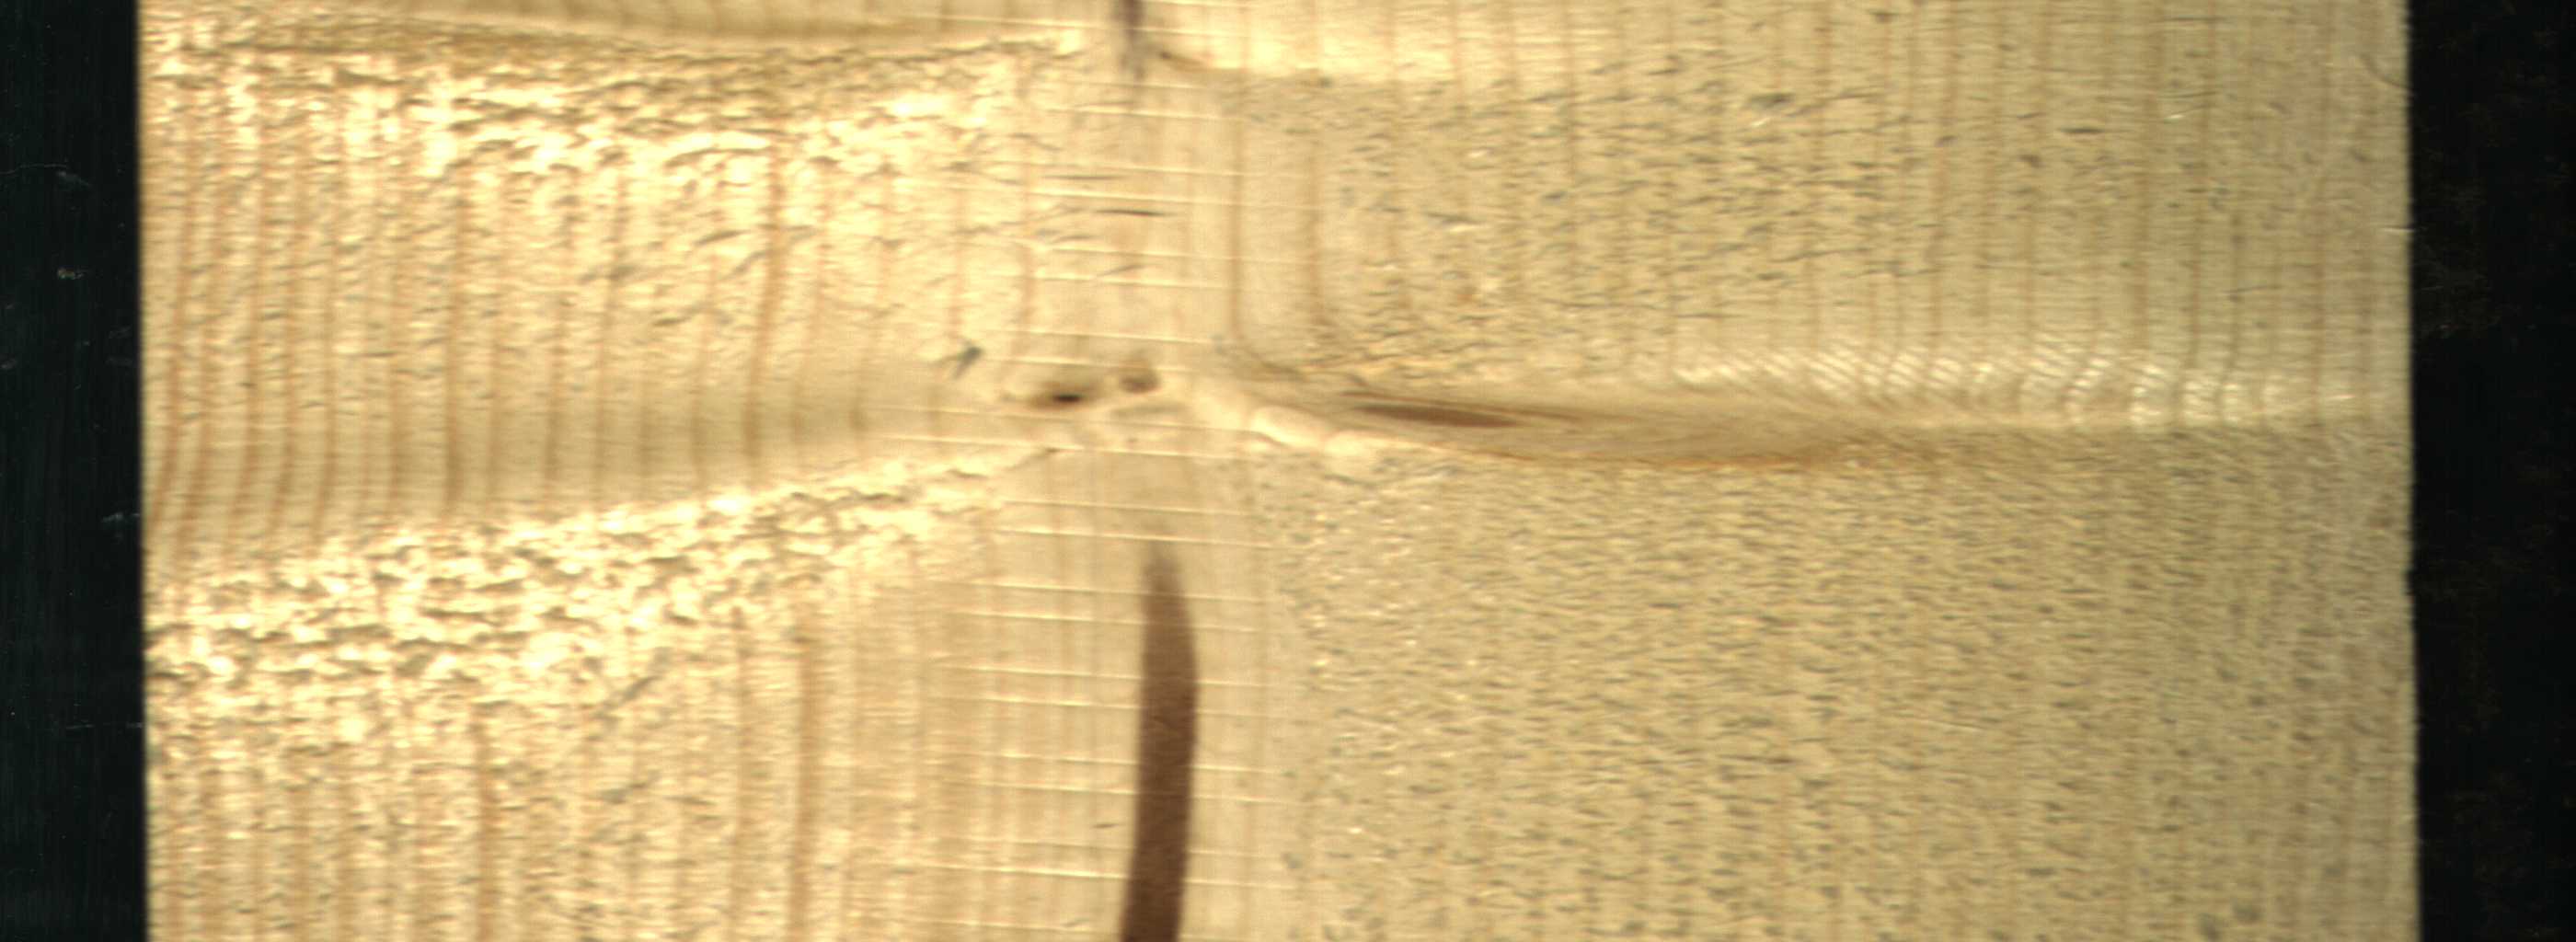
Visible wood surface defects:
Marrow
Live_Knot